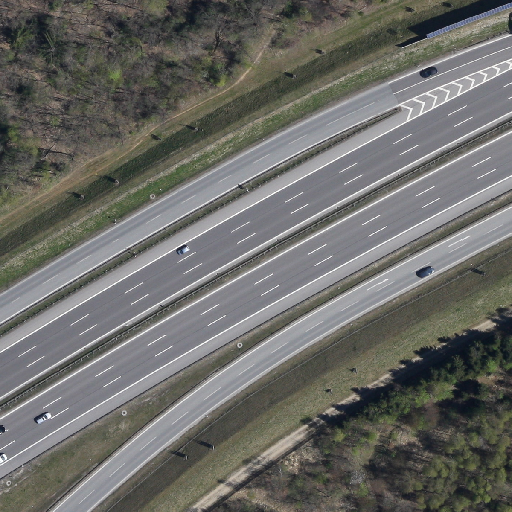
Referring expression: car